Field crop: tomato
Growth stage: 1
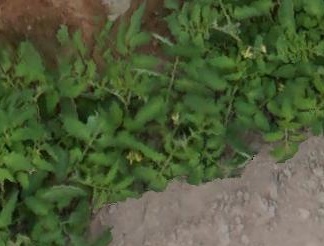
Species: tomato